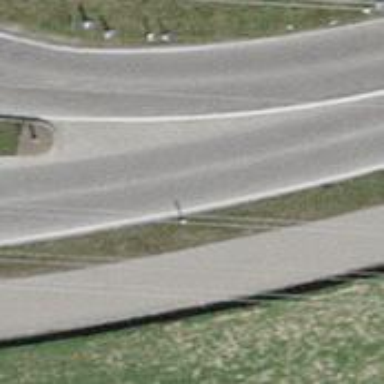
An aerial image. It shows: Tertiary road with asphalt surface and separate sidewalk.